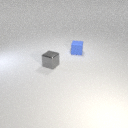
small blue rubber cube behind small gray metal cube